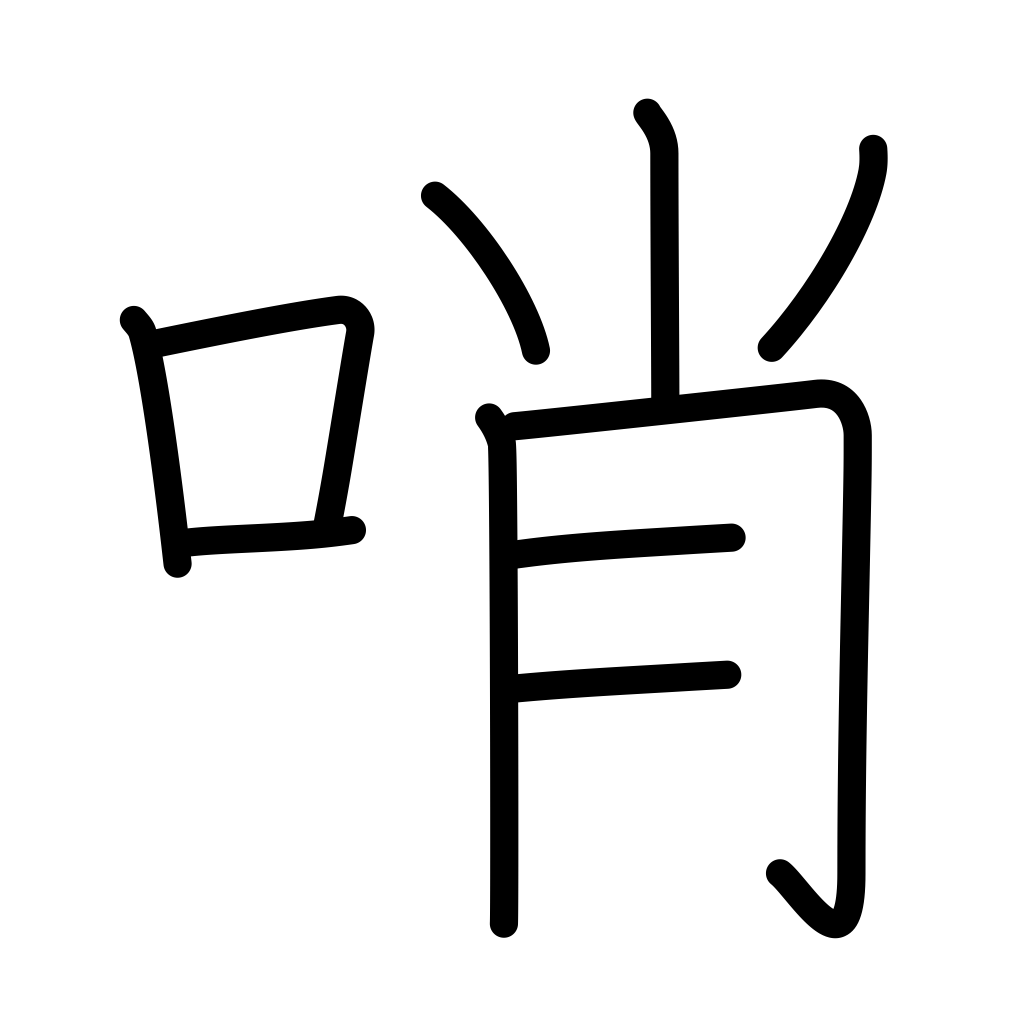
Meaning: scout, sentinel